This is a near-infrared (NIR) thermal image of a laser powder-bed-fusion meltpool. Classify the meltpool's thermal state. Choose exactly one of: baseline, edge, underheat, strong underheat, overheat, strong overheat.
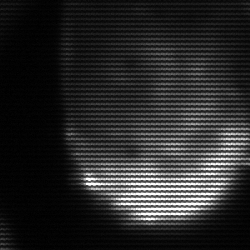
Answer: edge